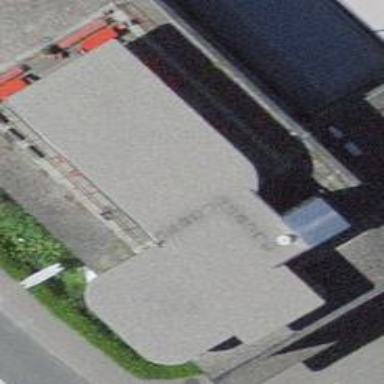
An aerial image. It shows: School.